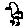
Label: bird